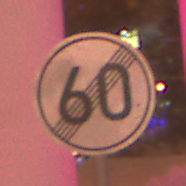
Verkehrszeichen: EndeGeschwindigkeit60
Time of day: Night
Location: Outdoor (Urban)
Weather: Overcast
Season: Winter
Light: Artificial